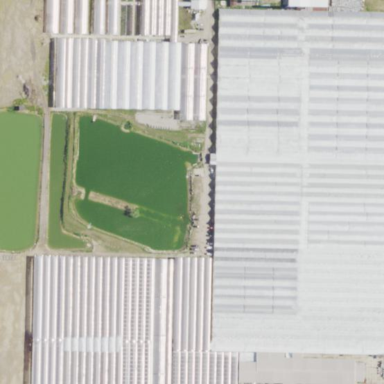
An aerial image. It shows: Area dedicated to greenhouse horticulture.